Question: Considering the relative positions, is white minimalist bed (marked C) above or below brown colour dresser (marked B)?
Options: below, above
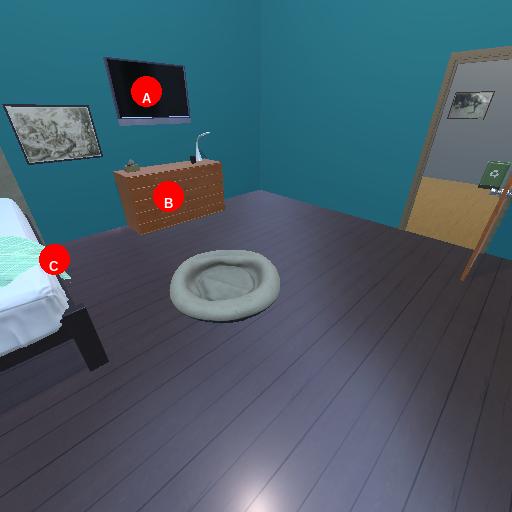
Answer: below